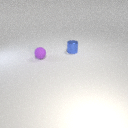
small blue metal cylinder to the right of small purple rubber sphere